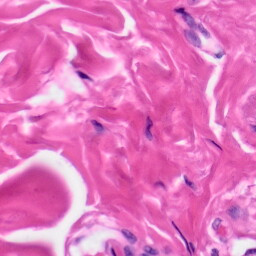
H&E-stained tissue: Skin